Current action and preconditions to check: trajectory_clear

Your task: For each precondition in the list above, predict whether it will hold at this action.

Consider the current scene as observed from the mobile robot's camera, and analyze the predicted future states of all dynamic agents (e.g., people, animals, vehicles, or any moving entities) within the NEXT SECOND.

IMPORTANT: Only answer "very likely" if you are absolutely certain—based on strong, clear evidence—that a dynamic agent will violate the precondition in the predicted future state. Do NOT answer "very likely" for unlikely, ambiguous, or low-probability risks.

Ask yourself for each precondition: Is there a high probability, with clear and convincing evidence, that the predicted future states of any dynamic agent will interfere with the predicted future state of the currently executing action within the NEXT SECOND, causing that precondition to fail?

Assess the risk level based on these predictions. Use "likely" or "very likely" if motions create a clear risk of interference.

Use "neutral" or "improbable" if agents are nearby but their predicted paths are clearly diverging or non-conflicting.

Failure Risk Categories: "very improbable", "improbable", "neutral", "likely", "very likely"

Answer Format: Output ONLY the probability_of_failure value from these categories: "very improbable", "improbable", "neutral", "likely", "very likely"

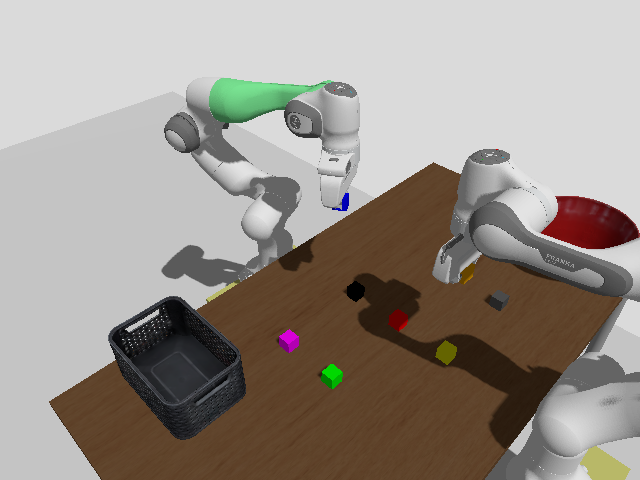

Answer: very improbable